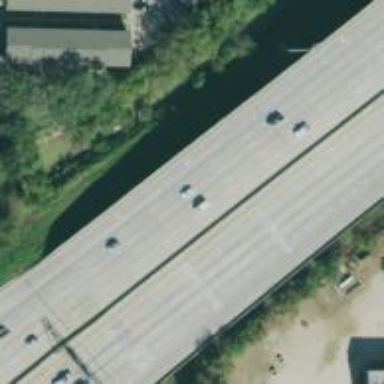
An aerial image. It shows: Bridge on motorway link.